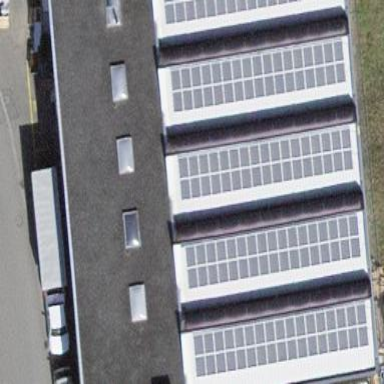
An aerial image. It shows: Building with flat roof.